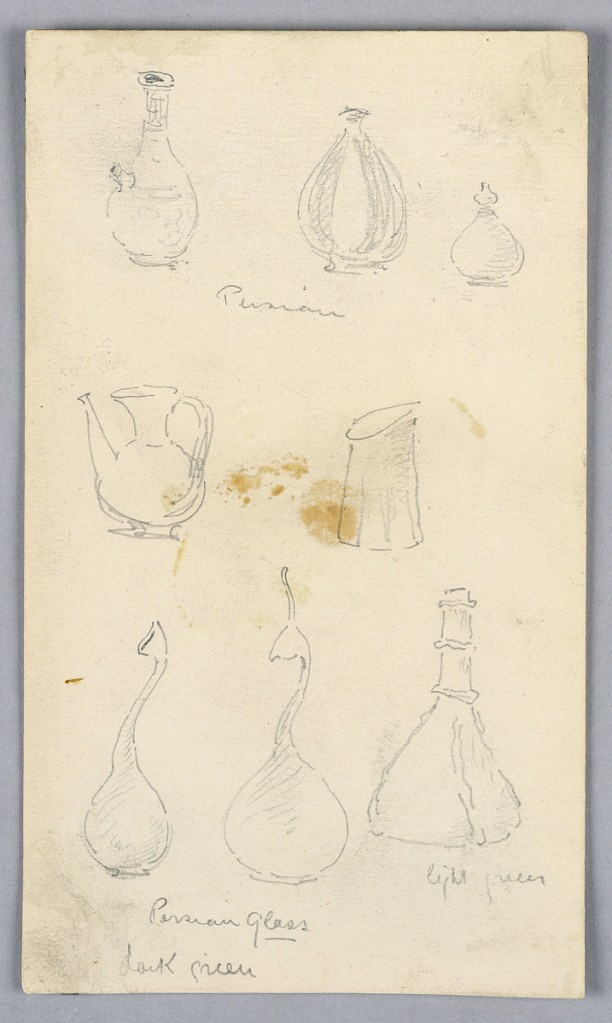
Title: Pottery and Glass
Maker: Arnold William Brunner, American, 1857–1925
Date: ca. 1883
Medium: Graphite on paper
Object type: Drawing
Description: Vases and pitches, some of Persian glass